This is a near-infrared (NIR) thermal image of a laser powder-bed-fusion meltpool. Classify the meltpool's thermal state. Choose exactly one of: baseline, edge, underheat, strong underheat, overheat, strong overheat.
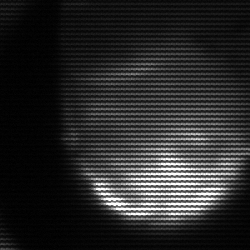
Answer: edge